Interaction volume radius: 5 \u00c5
Interaction volume height: 15 \u00c5
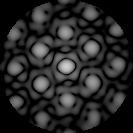
Disorder parameter: 0.2929